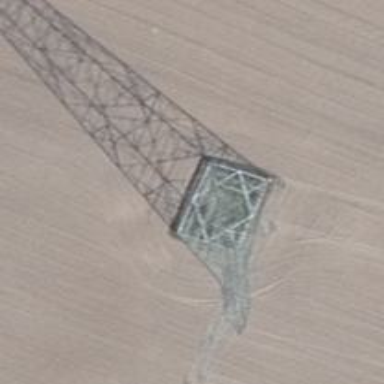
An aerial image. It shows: Power tower.